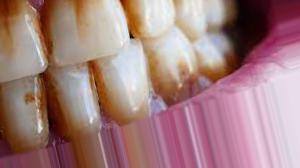
Condition: Tooth Discoloration